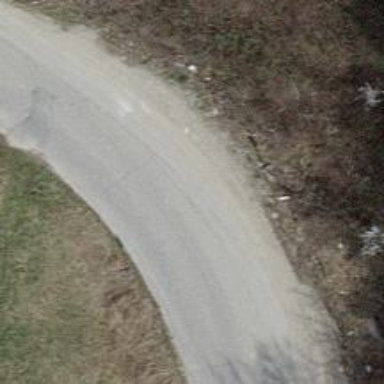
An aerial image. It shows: Asphalt service road used for agriculture.